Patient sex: M
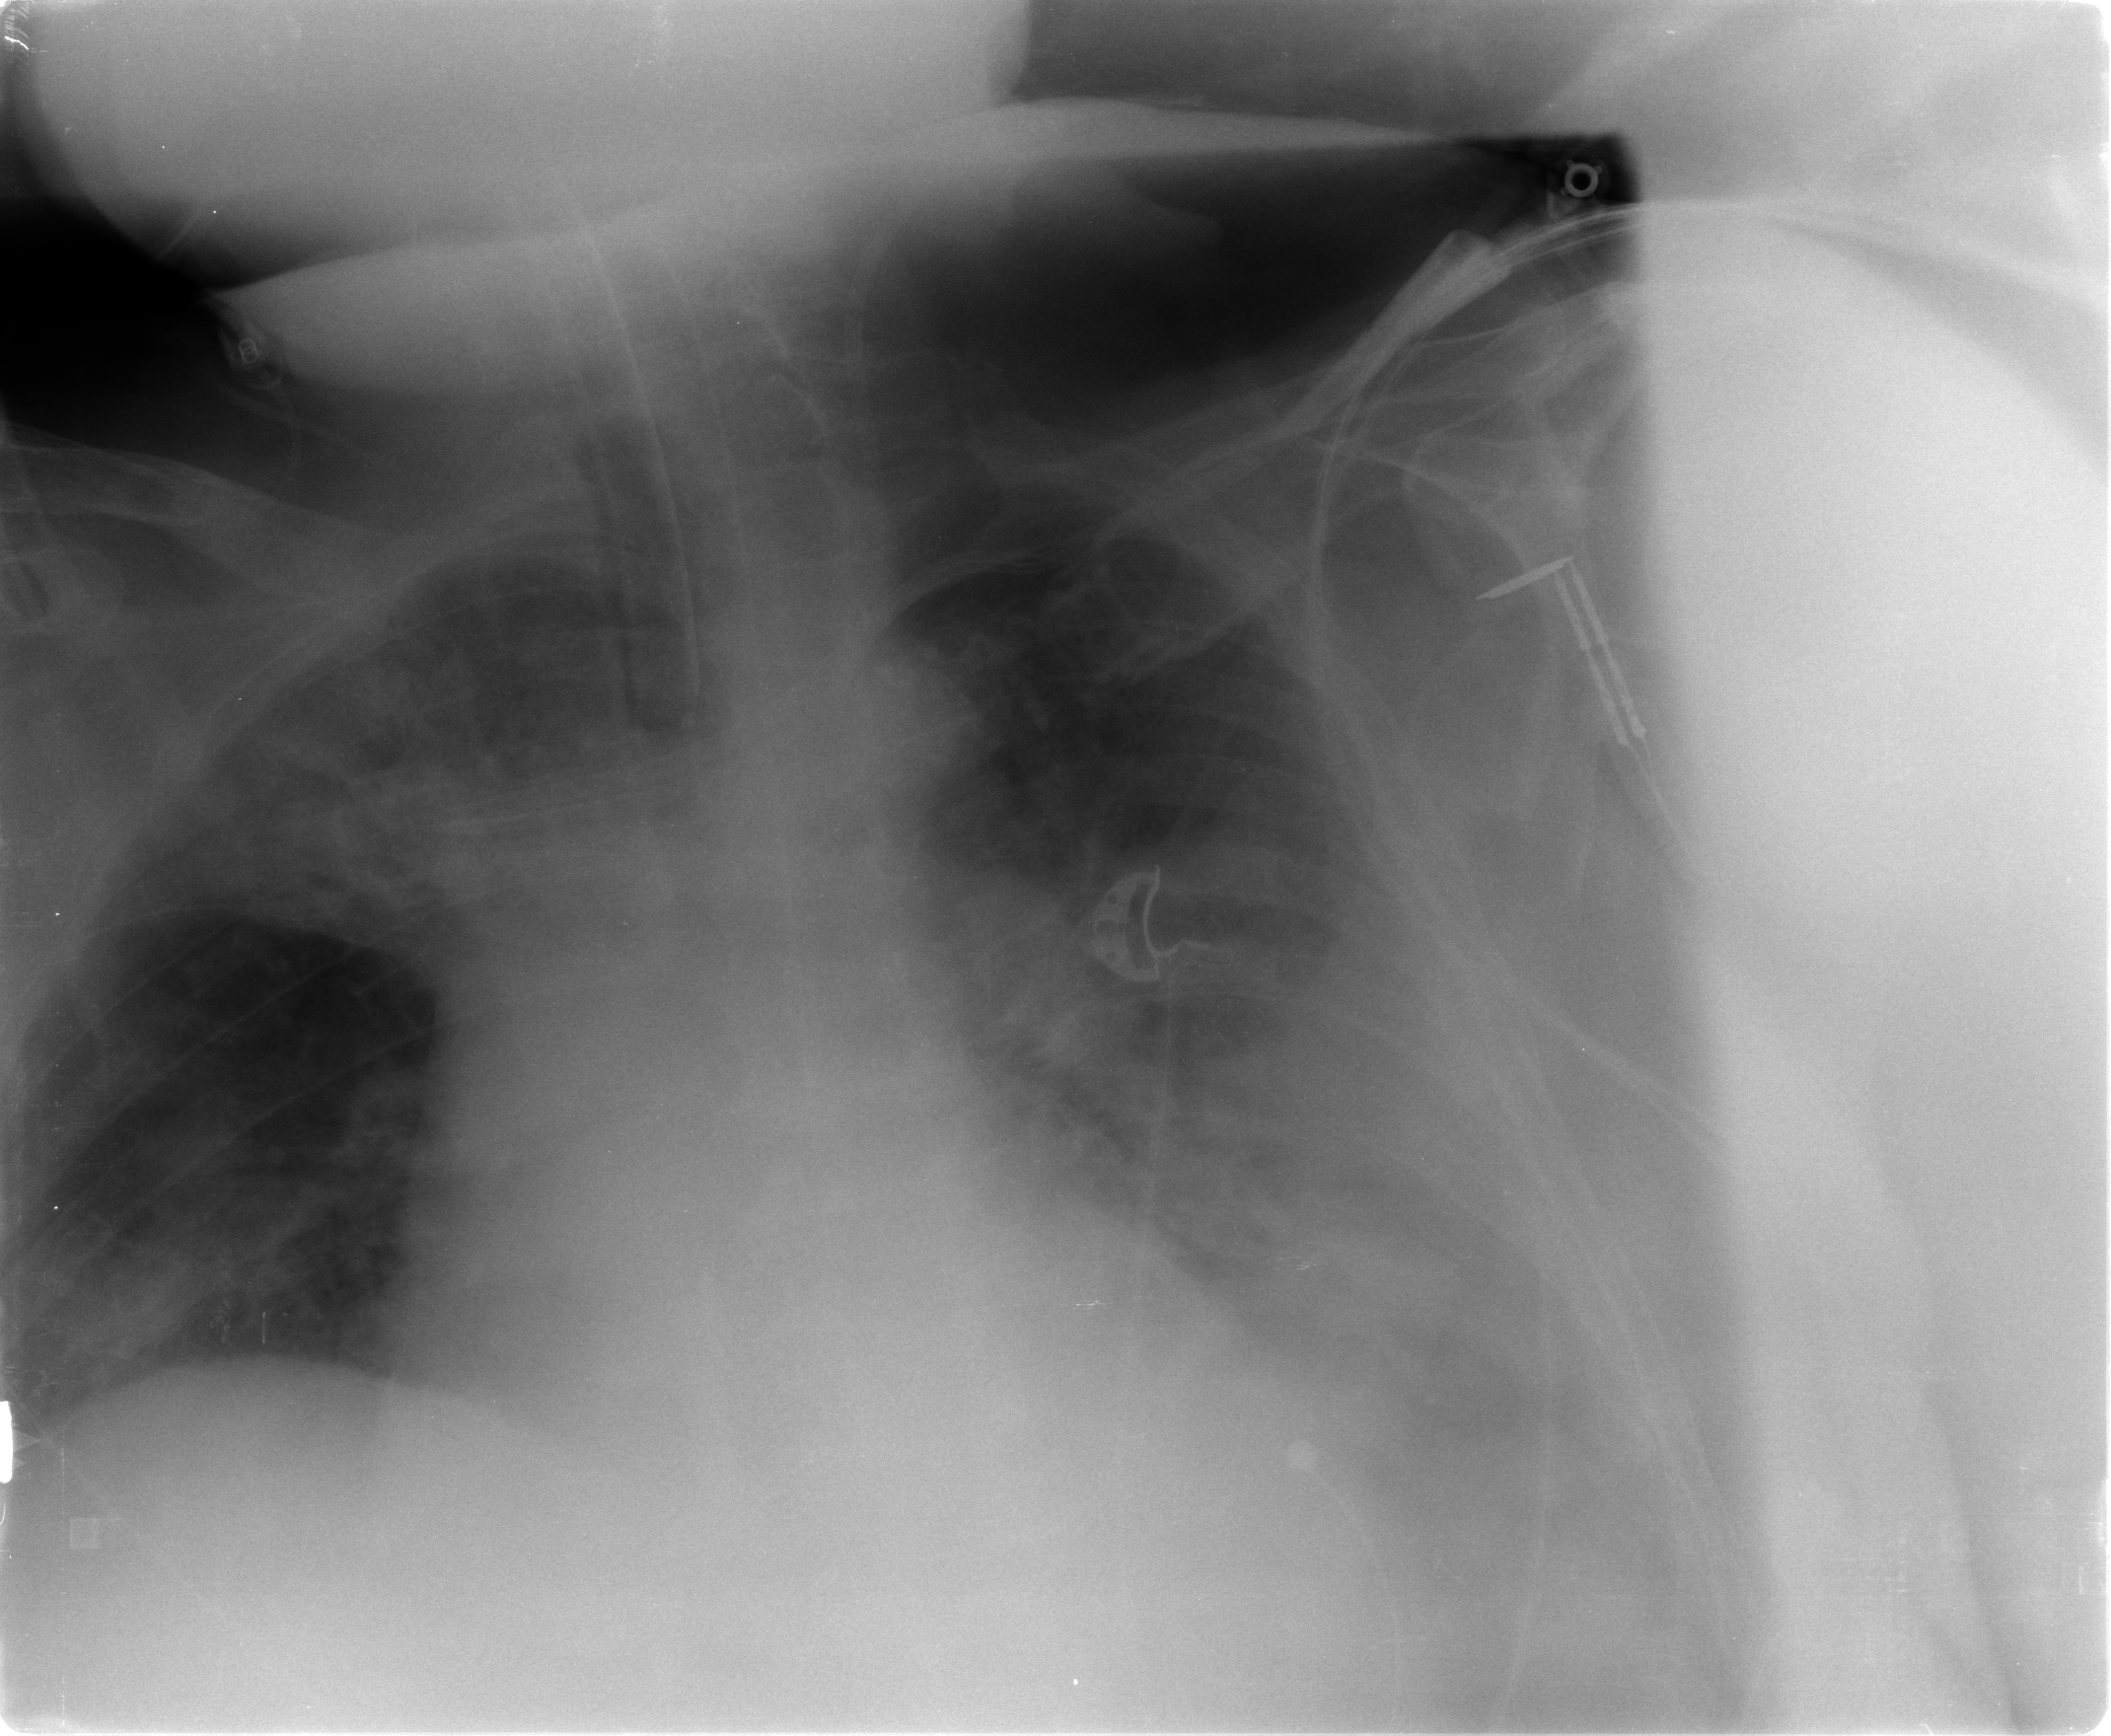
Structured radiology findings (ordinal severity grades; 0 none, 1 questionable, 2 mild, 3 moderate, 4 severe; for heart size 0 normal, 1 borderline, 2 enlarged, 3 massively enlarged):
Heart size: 0
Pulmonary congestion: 2
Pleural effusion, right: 0
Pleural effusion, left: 2
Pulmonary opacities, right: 2
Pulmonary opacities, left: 0
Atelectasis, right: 2
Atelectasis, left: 3